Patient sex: M
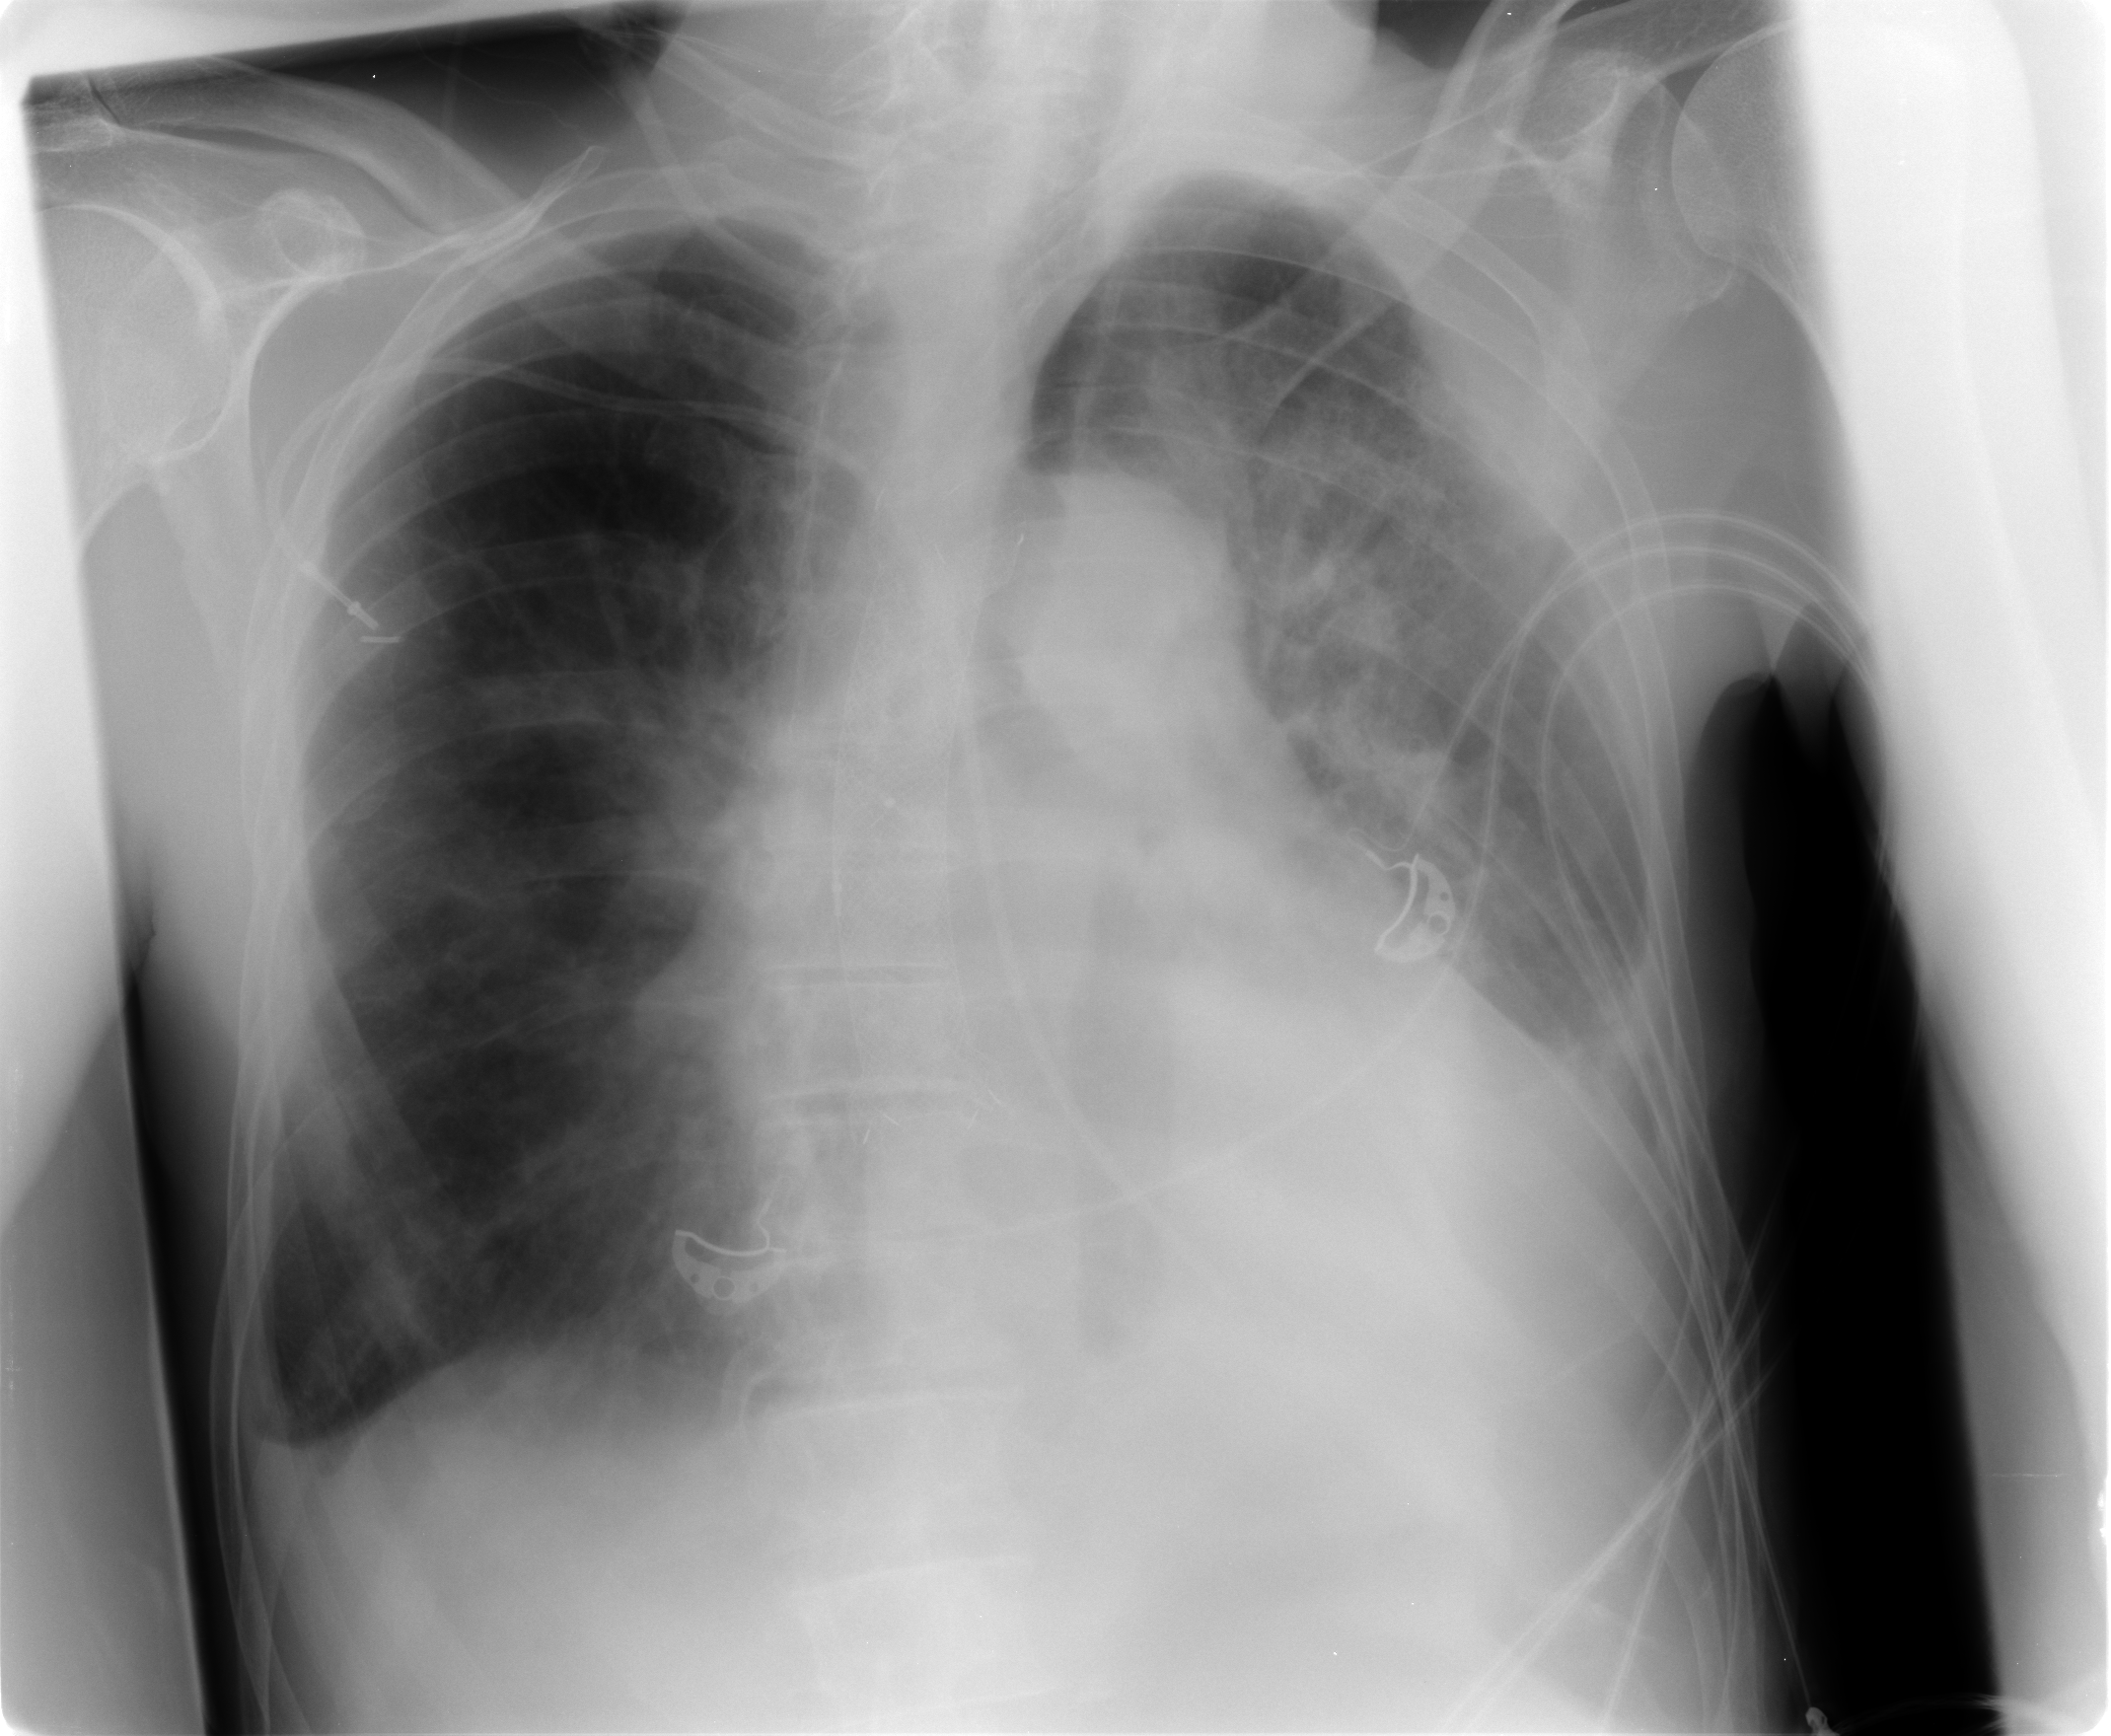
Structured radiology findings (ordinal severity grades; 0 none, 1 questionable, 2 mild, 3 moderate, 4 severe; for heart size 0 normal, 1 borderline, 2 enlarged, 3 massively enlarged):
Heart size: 2
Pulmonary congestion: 2
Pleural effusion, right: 2
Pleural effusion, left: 2
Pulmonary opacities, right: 2
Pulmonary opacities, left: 2
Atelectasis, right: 2
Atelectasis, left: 2